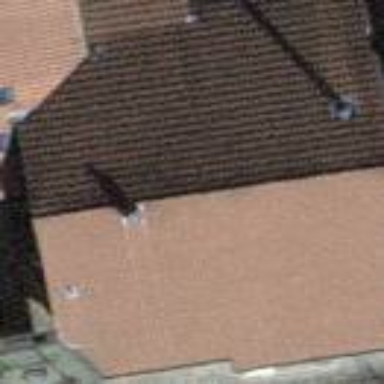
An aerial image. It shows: Building with tiled roof.